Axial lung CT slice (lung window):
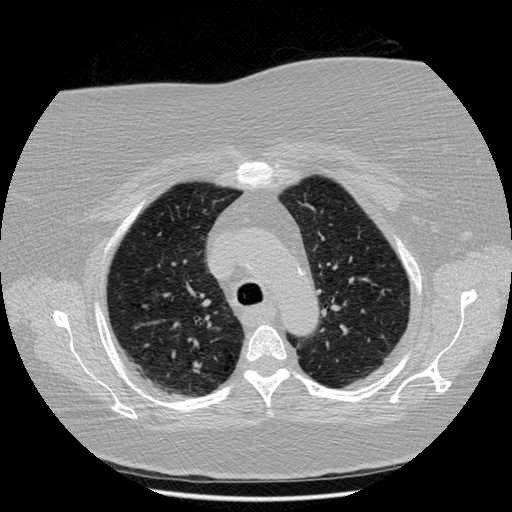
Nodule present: no